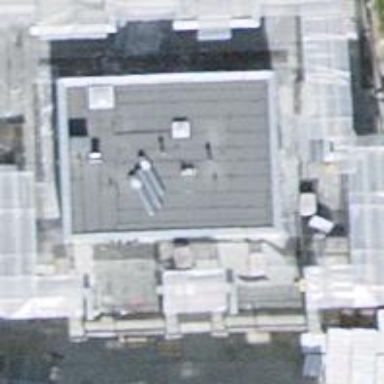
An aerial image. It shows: Building with apartments and flat roof.